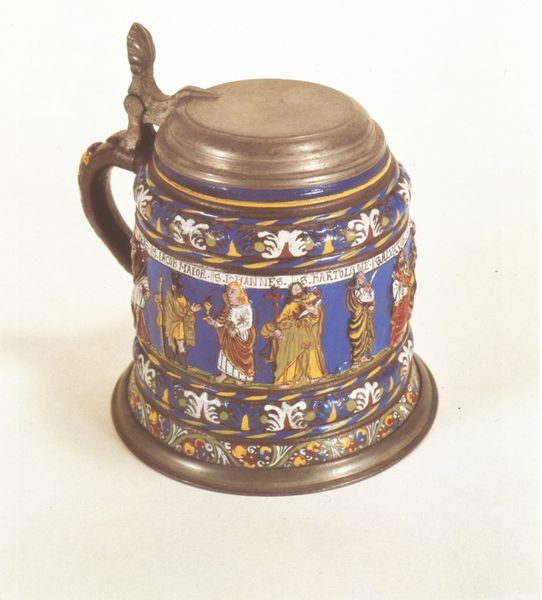
Titel: Krug
Institution: Budapest, Museum für Kunstgewerbe
Schlagwörter: blau, menschen, blumen, bunt, weiss, blüten, muster, gewand, henkel, krug, schrift, bemalt, griff, bierkrug, deckel, zinn, porzellan, kreuz, text, brieg, email, umschrift, zinndeckel